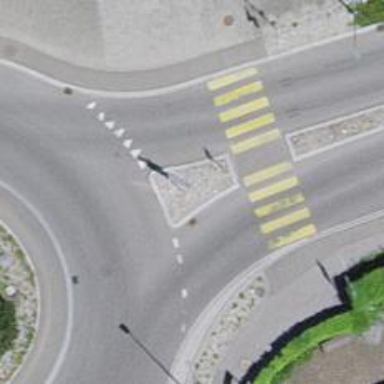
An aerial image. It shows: Road with "give way" sign.